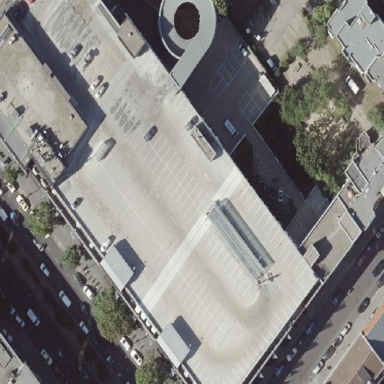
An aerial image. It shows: Rooftop parking area.